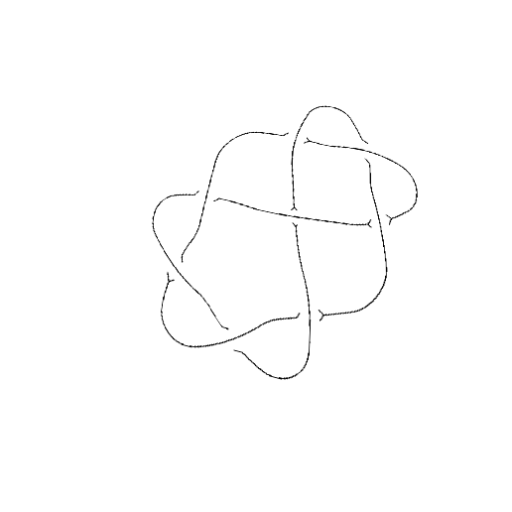
Crossing number: 8